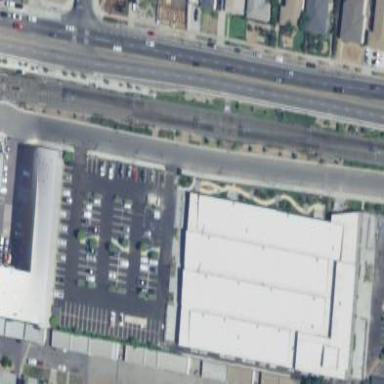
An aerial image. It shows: Warehouse building.